Question: I have a text file with comma delimited fields. The numeric field values are double quoted and formatted in <URL> like '"4.294.967.295,000"'. Here are sample data from the text file:
'''
Saldo contabile:,"1.123.456,89"
Saldo disponibile:,"1.123.456,89"
18/03/2014,16/03/2014,"-22,00","-23.122,00",EUR,AUT,-,43,PDPOT,"PAGOBANCOMAT 16/03/14,ORE 11:17,TESS.800999999 FARMACIA XXXYYY DR.ZZZ",-
'''
1
I want to change the format into the US-English locale like '"4,294,967,295.00"' by swapping '","' with '"."', preferably by using sed, or vim, or Ruby. Swapping dot and comma is not a solution because comma is also used as the as the delimiter between fields.
So far <URL> in which it is necessary to make the replacement:

How can I swap points and commas only within numeric fields?
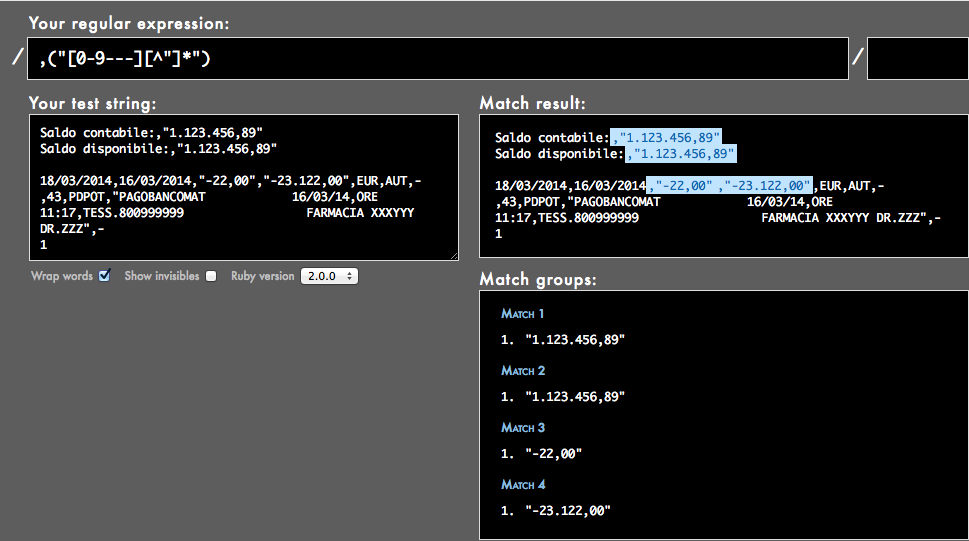
Answer: I'd recommend a language with a real CSV parser. So ruby, not awk:
'''
echo 'Saldo contabile:,"1.123.456,89"
Saldo disponibile:,"1.123.456,89"'|
ruby -rcsv -ne '
row = CSV.parse_line($_)
row.each {|elem| elem.tr!(",.",".,") if elem.match(/^-?[0-9,.]+$/)}
puts CSV.generate_line(row)
'
'''
'''
Saldo contabile:,"1,123,456.89"
Saldo disponibile:,"1,123,456.89"
'''
Ruby has a '-i' option that works like 'sed -i' to update the file inplace, if you need that.